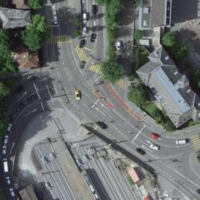
EUNIS habitat code: 57
Species observed at this site:
Symphoricarpos albus